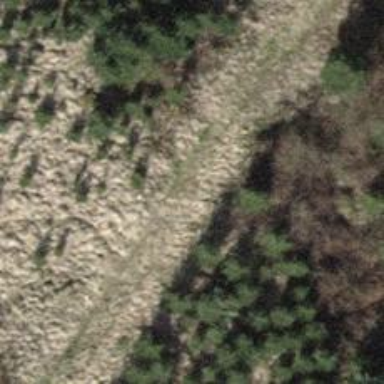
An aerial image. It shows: Unpaved track road.